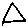
Label: triangle